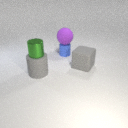
small blue rubber cylinder behind large gray rubber cube